Interaction volume radius: 10 \u00c5
Interaction volume height: 20 \u00c5
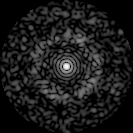
Disorder parameter: 0.8267